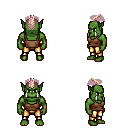
a pixel art fantasy rpg character, male body template, orc, green skin, brown pirate shirt, gold greaves, white blonde short mohawk hairstyle, four views (front, back, left, right), 2x2 character sprite sheet, small pixel art, hard edges, no anti-aliasing